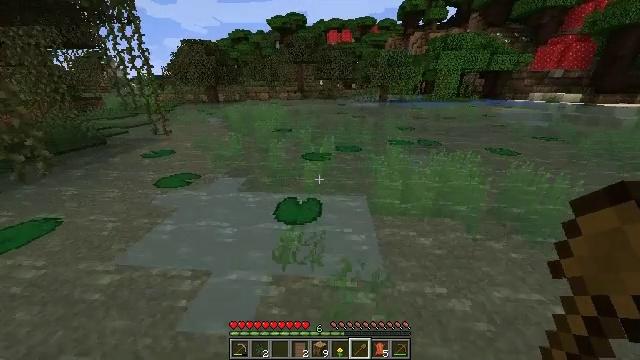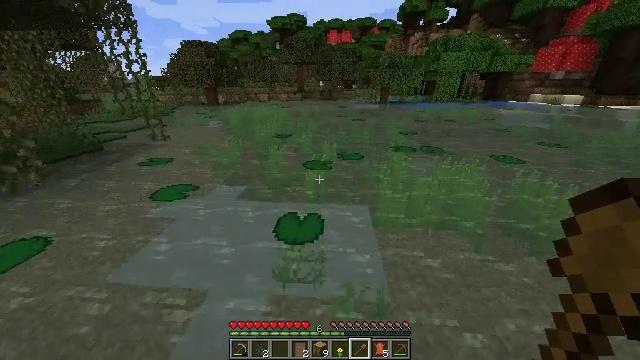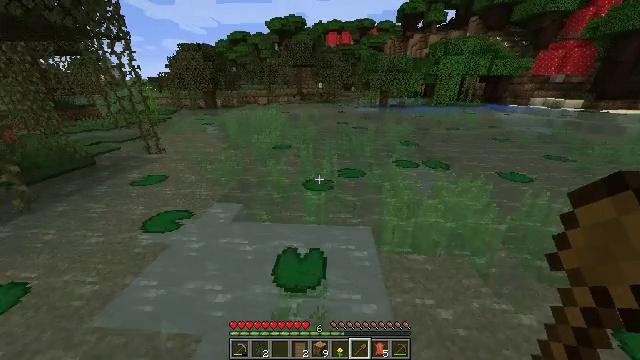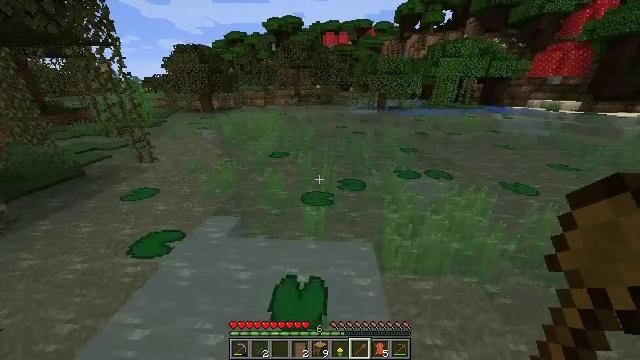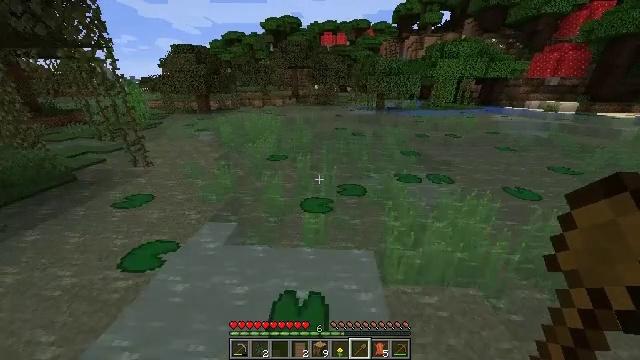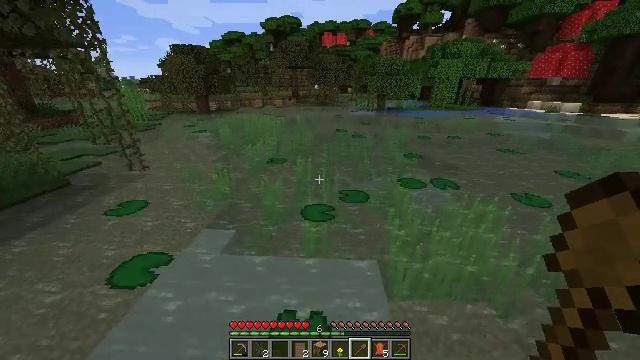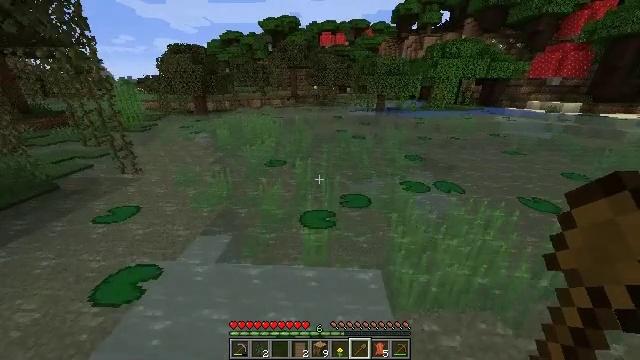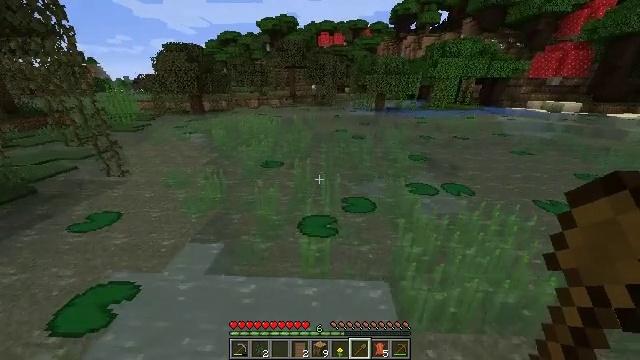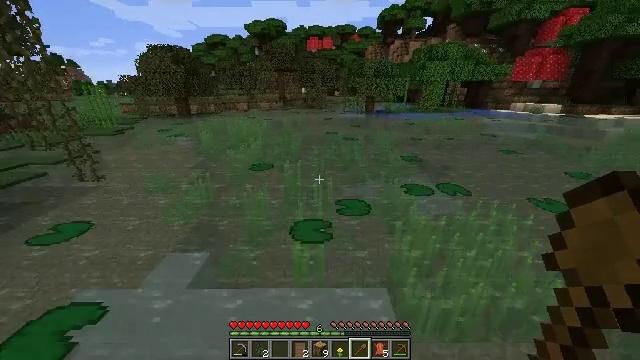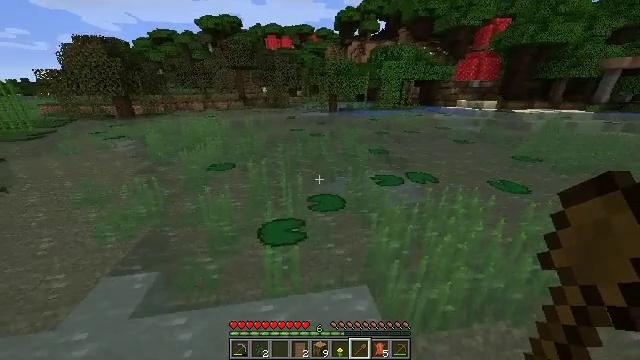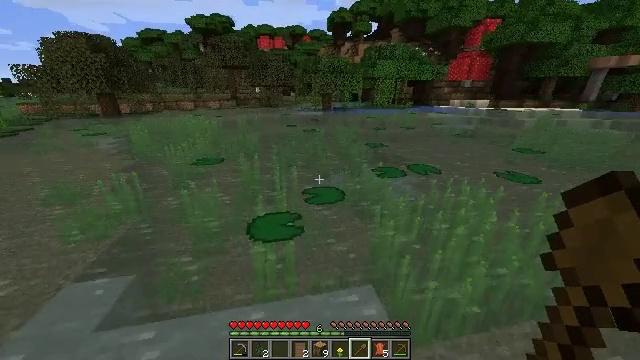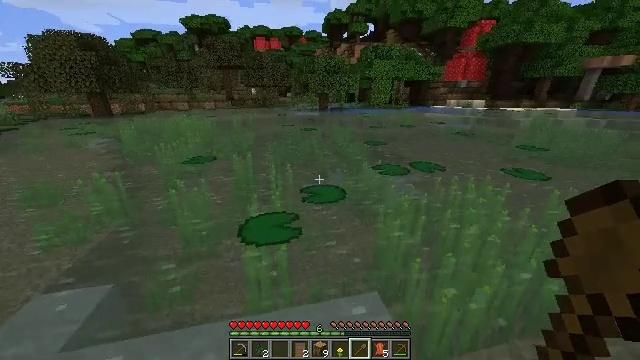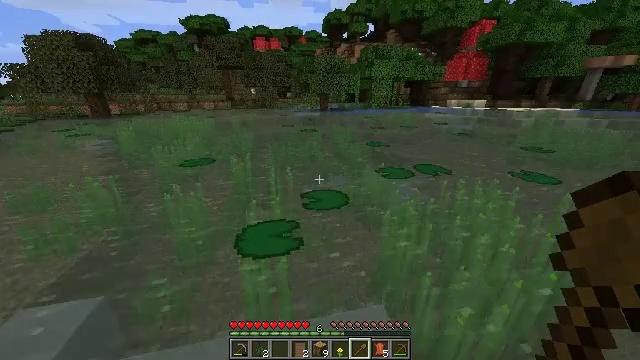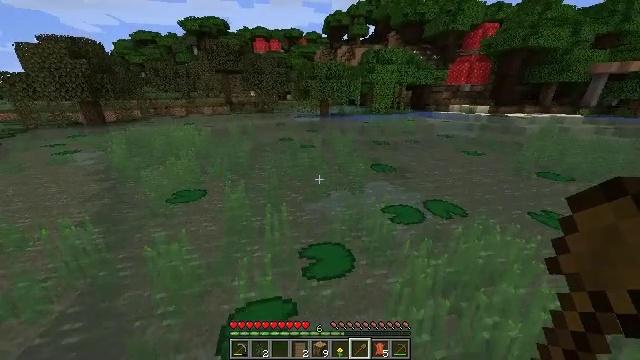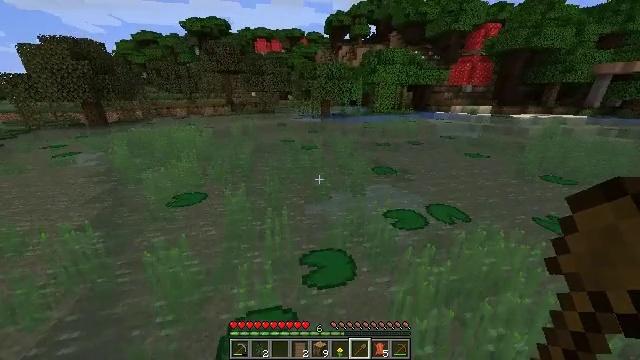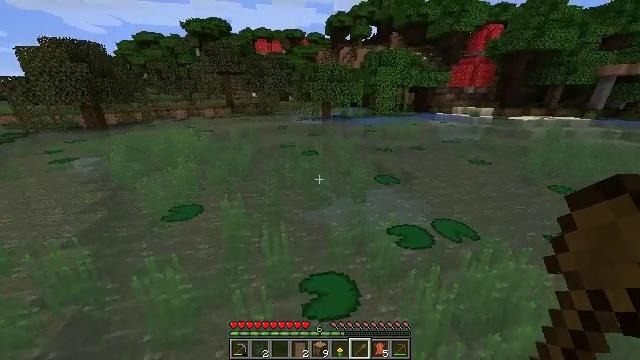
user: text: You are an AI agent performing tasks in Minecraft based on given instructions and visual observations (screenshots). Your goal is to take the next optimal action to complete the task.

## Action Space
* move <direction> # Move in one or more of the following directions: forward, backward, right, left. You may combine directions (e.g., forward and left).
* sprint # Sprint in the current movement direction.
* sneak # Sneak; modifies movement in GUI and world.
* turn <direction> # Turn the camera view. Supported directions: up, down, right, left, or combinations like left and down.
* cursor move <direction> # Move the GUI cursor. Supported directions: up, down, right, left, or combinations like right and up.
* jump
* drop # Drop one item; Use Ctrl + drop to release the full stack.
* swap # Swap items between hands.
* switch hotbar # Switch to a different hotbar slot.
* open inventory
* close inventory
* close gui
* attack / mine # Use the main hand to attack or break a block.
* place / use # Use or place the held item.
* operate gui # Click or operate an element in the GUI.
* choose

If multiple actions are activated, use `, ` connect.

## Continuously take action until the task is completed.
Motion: motion action
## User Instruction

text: Mine the grass in the plains.
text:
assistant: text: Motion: move forward, jump
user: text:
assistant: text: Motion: move forward, jump
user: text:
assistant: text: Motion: move forward, jump
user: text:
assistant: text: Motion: move forward, jump
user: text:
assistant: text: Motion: move forward, jump
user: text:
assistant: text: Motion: move forward, jump
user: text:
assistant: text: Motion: move forward, jump
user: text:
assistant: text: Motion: move forward, turn right, jump
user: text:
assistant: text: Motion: move forward and move right, turn right, jump
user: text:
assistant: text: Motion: move forward and move right, turn right, jump
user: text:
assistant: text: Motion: move forward and move right, jump
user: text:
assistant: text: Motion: move forward, jump
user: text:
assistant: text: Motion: move forward, jump
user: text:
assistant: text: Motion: move forward, jump
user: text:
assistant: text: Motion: move forward and move left, jump
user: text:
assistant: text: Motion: move forward and move left, jump
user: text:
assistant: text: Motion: move forward and move left, turn right, jump
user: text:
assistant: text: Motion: move forward, turn right, jump
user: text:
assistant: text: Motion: move forward and move right, turn right, jump
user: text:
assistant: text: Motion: move forward and move right, turn right, jump
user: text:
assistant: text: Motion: move forward and move right, jump
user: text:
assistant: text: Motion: move forward and move right, turn right, jump
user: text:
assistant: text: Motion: move forward and move right, turn right and up, jump
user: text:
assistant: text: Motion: move forward and move right, turn right and up, jump
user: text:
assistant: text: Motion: move forward and move right, turn right, jump
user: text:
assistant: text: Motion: move forward and move right, turn right, jump
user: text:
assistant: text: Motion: move forward and move right, jump
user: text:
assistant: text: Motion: move forward and move right, jump
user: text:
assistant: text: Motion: move forward and move right, jump
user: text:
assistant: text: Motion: move forward and move right, jump